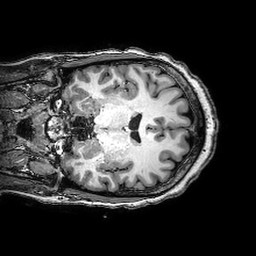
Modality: T1w
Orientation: coronal
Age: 34
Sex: female
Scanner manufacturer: philips
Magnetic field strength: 3 T
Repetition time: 0.008206 s
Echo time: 0.00376 s